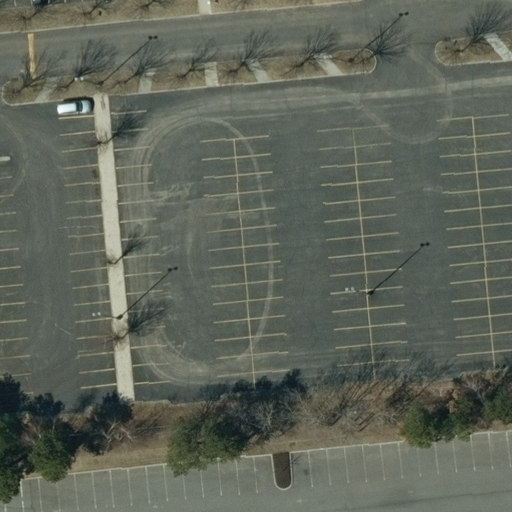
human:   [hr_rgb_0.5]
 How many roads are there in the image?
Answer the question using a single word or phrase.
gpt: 2

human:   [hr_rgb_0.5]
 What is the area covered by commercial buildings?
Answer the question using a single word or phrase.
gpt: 0m2

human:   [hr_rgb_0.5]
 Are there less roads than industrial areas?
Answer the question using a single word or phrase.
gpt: no

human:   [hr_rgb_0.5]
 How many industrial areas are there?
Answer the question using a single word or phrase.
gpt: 1

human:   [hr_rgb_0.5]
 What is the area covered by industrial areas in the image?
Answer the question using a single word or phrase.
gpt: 10623m2

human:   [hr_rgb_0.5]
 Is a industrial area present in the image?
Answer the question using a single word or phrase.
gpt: yes

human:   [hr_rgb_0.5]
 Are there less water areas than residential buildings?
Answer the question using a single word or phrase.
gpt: no

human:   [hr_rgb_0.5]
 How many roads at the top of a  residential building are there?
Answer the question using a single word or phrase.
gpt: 0

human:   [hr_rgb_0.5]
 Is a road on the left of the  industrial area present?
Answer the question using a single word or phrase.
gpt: no

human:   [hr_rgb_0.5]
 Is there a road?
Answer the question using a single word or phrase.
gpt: yes

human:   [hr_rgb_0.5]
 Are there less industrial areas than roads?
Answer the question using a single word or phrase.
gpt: yes

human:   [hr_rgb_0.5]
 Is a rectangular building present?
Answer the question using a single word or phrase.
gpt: no

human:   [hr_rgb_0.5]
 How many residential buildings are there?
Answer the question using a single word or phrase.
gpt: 0

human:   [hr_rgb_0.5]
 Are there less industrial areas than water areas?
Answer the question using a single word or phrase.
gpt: no

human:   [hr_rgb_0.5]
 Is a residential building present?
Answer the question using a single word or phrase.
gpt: no

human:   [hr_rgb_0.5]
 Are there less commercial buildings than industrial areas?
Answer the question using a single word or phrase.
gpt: yes

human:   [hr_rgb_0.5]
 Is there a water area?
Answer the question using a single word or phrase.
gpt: no

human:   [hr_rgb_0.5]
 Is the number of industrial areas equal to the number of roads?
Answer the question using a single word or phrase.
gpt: no

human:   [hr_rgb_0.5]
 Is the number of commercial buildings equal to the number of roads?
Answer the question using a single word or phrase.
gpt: no

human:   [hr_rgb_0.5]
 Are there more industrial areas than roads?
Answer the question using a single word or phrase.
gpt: no

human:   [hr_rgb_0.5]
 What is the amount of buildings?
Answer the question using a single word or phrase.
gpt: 0

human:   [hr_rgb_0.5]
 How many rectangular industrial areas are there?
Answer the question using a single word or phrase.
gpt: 1

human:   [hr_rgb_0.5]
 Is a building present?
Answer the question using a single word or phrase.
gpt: no

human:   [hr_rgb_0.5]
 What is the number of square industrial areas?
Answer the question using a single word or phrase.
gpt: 0

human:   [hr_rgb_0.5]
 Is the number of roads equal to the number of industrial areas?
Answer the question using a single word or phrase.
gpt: no

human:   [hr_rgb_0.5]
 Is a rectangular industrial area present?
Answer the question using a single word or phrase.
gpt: yes

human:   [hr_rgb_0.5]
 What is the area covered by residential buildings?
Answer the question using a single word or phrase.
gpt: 0m2

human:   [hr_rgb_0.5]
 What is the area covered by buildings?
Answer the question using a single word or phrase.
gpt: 0m2

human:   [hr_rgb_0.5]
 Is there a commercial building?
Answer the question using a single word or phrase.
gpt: no

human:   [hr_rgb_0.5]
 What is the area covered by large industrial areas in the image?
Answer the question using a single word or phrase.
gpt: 10623m2

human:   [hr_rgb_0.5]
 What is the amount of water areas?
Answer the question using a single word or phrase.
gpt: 0

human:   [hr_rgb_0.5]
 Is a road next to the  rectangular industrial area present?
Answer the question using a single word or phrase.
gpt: yes

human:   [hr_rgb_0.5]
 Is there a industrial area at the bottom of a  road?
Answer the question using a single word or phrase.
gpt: no

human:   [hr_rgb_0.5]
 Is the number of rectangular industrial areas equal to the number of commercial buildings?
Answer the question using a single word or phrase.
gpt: no

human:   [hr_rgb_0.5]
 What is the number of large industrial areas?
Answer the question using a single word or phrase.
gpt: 1

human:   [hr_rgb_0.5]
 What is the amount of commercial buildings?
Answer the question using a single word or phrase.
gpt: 0

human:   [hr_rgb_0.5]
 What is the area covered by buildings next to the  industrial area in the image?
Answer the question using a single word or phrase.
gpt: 0m2

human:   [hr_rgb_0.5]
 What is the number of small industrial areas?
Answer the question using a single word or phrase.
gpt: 0

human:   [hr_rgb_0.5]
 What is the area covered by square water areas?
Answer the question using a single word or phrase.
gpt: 0m2

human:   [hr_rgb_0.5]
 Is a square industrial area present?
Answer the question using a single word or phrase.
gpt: no

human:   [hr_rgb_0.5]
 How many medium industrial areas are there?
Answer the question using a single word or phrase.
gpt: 0

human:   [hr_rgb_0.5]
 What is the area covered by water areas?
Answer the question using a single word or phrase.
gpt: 0m2

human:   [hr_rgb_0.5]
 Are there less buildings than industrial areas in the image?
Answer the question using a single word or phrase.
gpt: yes

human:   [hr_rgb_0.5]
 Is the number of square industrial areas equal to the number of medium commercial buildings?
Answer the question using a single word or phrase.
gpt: yes

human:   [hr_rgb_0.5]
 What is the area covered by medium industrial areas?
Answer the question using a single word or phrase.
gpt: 0m2

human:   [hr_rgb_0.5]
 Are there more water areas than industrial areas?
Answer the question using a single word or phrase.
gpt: no

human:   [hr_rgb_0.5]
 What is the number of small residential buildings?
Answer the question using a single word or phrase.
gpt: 0

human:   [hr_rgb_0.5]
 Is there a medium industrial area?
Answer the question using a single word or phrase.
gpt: no

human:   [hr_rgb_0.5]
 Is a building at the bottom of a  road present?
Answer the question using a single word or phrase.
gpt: no

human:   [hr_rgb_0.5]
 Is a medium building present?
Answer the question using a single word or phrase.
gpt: no

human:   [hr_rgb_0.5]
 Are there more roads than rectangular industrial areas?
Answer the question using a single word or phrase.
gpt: yes

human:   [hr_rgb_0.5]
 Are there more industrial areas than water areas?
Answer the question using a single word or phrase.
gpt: yes

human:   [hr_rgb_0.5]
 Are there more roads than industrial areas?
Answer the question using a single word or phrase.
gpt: yes

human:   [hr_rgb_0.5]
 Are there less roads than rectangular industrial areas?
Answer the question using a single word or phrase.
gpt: no

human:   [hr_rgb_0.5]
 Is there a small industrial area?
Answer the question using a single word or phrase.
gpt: no

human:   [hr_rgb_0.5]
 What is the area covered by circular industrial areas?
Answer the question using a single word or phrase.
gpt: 0m2

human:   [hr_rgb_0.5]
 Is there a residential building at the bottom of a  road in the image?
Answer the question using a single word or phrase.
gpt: no

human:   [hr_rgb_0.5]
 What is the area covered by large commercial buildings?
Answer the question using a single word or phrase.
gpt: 0m2

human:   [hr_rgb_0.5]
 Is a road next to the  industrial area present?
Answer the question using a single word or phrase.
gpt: yes

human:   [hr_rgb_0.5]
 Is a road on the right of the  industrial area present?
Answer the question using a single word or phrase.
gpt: yes

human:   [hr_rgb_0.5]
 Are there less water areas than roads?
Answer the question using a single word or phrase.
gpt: yes

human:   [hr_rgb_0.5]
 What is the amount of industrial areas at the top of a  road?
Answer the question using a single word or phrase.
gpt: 1

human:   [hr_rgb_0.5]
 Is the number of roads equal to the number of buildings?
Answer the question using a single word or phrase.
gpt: no

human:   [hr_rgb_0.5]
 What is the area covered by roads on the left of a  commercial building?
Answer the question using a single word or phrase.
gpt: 0m2